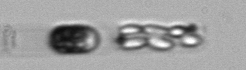
Label: Guinardia_delicatula_TAG_internal_parasite